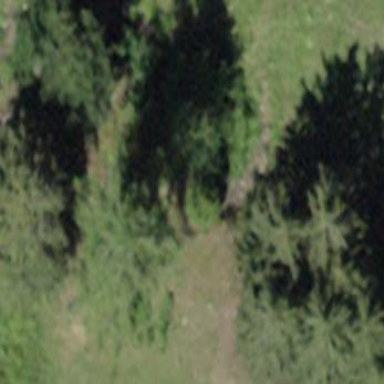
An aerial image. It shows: Forest area.